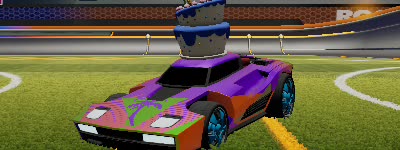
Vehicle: breakout